Question: How to make all inputs with the same width 100%?
if I set width 100% then input will be break on new line:
'''
div > input {
width: 100%;
}
'''
HTML:
'''
<div class="wrapper">
<div>
<label>Label</label>
<input type="text" />
</div>
<div>
<label>Label</label>
<input type="text" />
</div>
<div>
<label>Label</label>
<input type="text" />
</div>
</div>
'''
CSS:
'''
.wrapper label {
float: left;
margin-right: 10px;
}
.wrapper div {
margin-bottom: 15px;
}
'''
The desired result (<URL>:

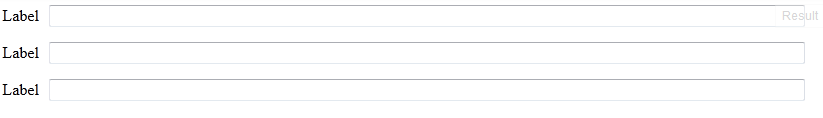
Answer: '''
.wrapper input {
width: 90%;
}
'''
You cannot make it 100% without a new line because the Label will take some space of the screen. Remaining portion you can allot for the text fields.